Question:
I want the things in the last expandable item to be fully visible when it is clicked,Now what is happening means when I click on last item it expands down, but I manually need to scroll up again to see the the things inside the expanded item.How can the last expandable item be fully visible.
I am using Recyclerview.
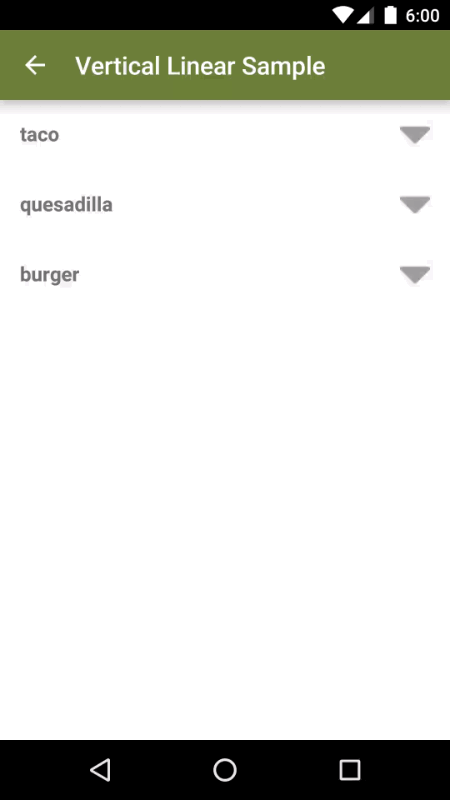
Answer: I have found the solution which I wanted, I used
> recyclerView.smoothScrollToPosition(selectedPosition);
after setting the adapter. So now the things in the last expandable item is fully visible when it is clicked.